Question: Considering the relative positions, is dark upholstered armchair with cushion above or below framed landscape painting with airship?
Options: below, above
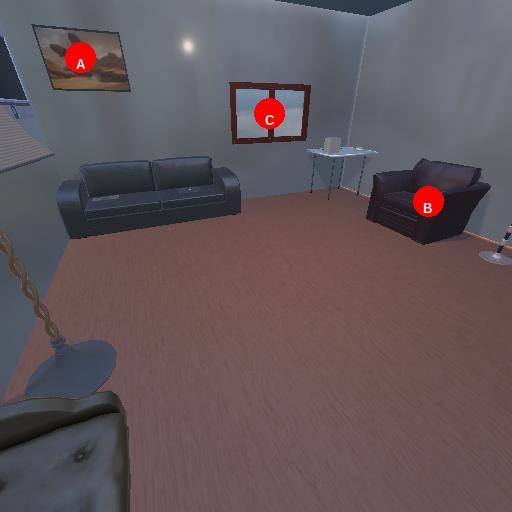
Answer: below